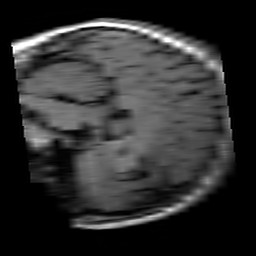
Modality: T1w
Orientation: sagittal
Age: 22
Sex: female
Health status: healthy
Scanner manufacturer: siemens
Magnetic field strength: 3 T
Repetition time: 4.1 s
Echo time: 0.0085 s